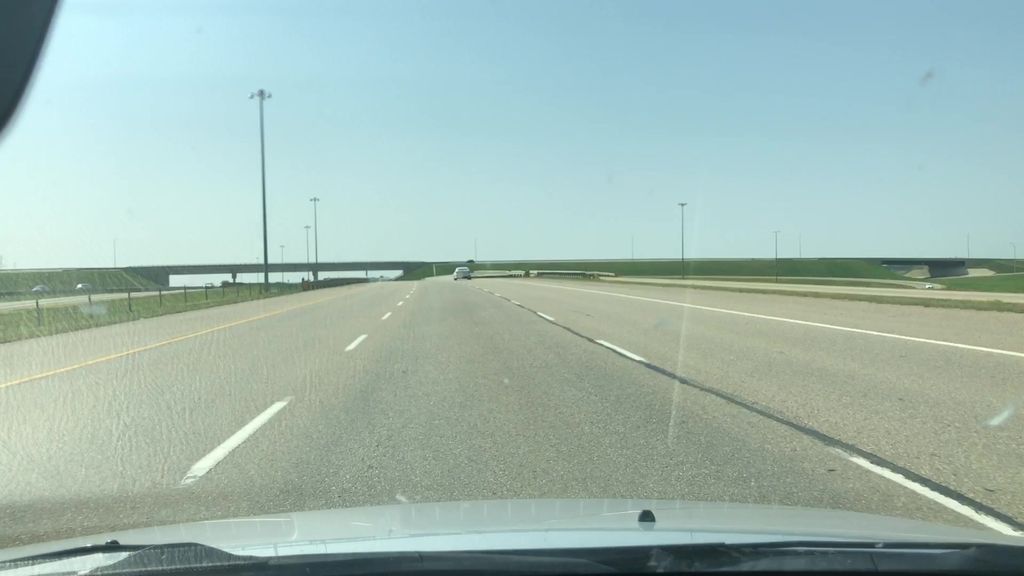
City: edmonton